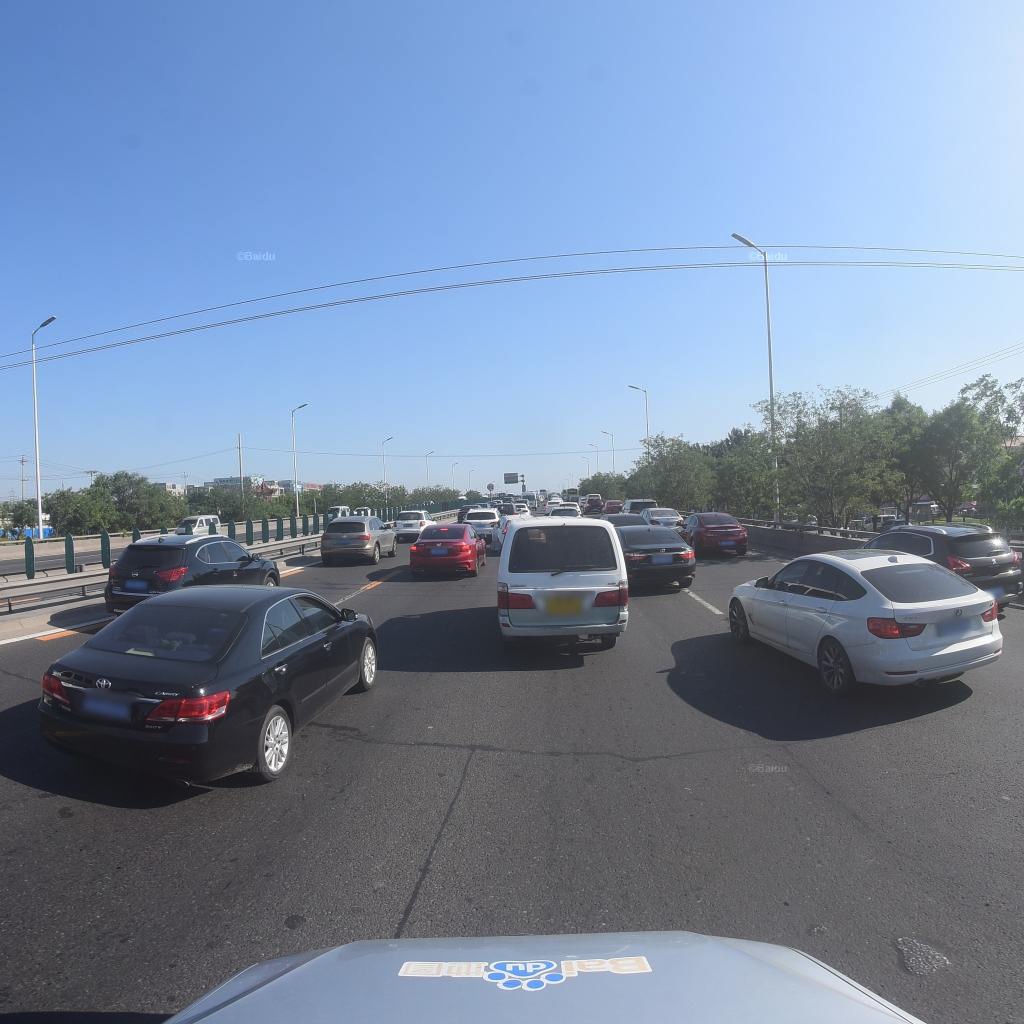
Region: Fengtai
Road damage annotations: longitudinal patch, transverse patch, longitudinal patch, pothole